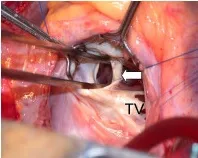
Intraoperatory findings B- The muscular band resected seemed an obstructive ring. TV = tricuspid valve.
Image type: medical_photograph (other_medical_photograph)